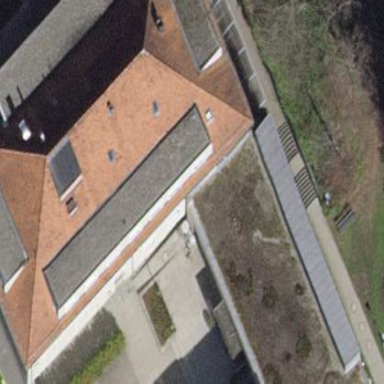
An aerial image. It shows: Hospital building.